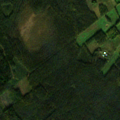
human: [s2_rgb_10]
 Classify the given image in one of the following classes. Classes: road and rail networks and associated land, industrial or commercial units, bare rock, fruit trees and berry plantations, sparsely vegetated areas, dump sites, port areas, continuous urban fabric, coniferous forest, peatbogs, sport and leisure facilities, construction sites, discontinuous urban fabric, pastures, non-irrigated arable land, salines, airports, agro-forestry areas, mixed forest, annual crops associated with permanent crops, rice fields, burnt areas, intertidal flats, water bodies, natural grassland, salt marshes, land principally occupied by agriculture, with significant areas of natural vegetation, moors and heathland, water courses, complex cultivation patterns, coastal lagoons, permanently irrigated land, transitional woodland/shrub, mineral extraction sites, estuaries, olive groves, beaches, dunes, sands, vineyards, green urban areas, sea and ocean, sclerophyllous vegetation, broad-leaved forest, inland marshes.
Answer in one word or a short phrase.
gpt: land principally occupied by agriculture, with significant areas of natural vegetation, coniferous forest